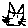
Label: cat